Question: I need to reproduce a graph similar to the attached image. I hope to use the graphic to compare confidence intervals of the difference between proportions. How can I produce the attached graphic using R? Any pointers in the right direction would be appreciated.

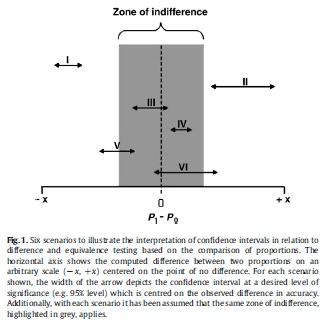
Answer: Without context and a reproducible example it is hard to give a good answer. But I think the plot is interesting.
Here my attempt with ggplot2. I still have some problem with alpha layer , but the main idea of the plot is here.
Some data
'''
structure(list(scen = 1:6,
name = c("I", "II", "III", "IV", "V","VI"),
ymin = c(0.06, -0.102, 0.487, 0.116, -0.436, 0.021),
ymax = c(-0.231,0.135, 0.117, 0.338, -0.347, -0.025)),
.Names = c("scen", "name", "ymin", "ymax"),
row.names = c(NA, 6L),
class = "data.frame")
'''
The data look like this
dat
'''
scen name ymin ymax y
1 1 I 0.060 -0.231 I
2 2 II -0.102 0.135 II
3 3 III 0.487 0.117 III
4 4 IV 0.116 0.338 IV
5 5 V -0.436 -0.347 V
6 6 VI 0.021 -0.025 VI
'''
This is the result

'''
theme_new <- theme_set(theme_bw())
p <- ggplot(data=dat) +
geom_segment(aes(x=ymin,y=scen,xend=ymax,yend=scen),
arrow=arrow(length=unit(0.3,"cm"),
ends='both'),size=1)
p <- p+ geom_rect(xmin=max(dat$ymin)/2,
xmax=min(dat$ymax)/2,
ymin=0,
ymax=max(dat$scen)+1,
alpha=0.2,fill='grey')
p <- p + geom_text(aes(x=(ymin+ymax)/2,
y=scen+0.2,label =name),size=6)
p<- p + coord_cartesian(ylim=c(0,max(dat$scen)+3))+
xlab(expression(P[1]-P[0]))+
theme(
axis.ticks = element_blank(),
axis.text.y = element_blank(),
axis.text.x = element_blank(),
axis.title.x = element_text(face="bold", size=20))
p <- p + geom_vline(linetype ='dashed',
xintercept = mid.dash)
p <- p + geom_text(aes(x= mid.dash,
y = max(dat$scen)+2,
label="Zone of Indifference",
color="NA*"),rotate=180)
p <- p + theme(legend.position = "none")
'''
p